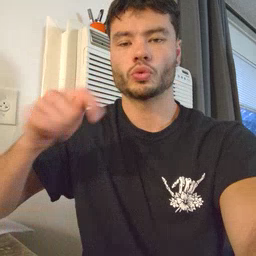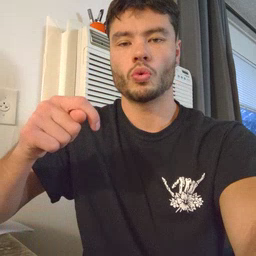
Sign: toy